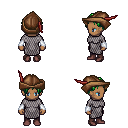
a pixel art fantasy rpg character, female body template, human, dark skin, chain mail, metal pants, green parted hairstyle, leather cap, white cloth bracers, maroon shoes, four views (front, back, left, right), 2x2 character sprite sheet, small pixel art, hard edges, no anti-aliasing